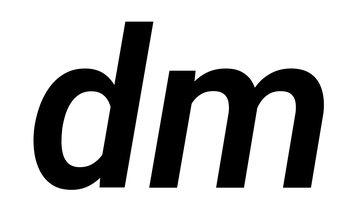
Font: Roboto-Italic_SemiBold_Italic